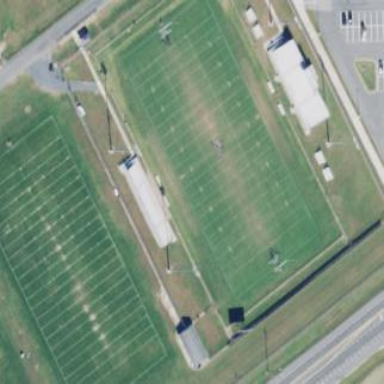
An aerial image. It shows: Grass pitch designated for American football in leisure land area.